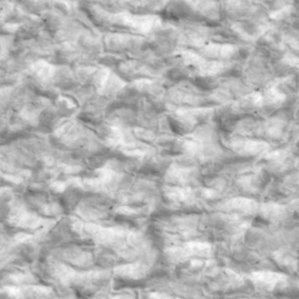
Label: non_frost